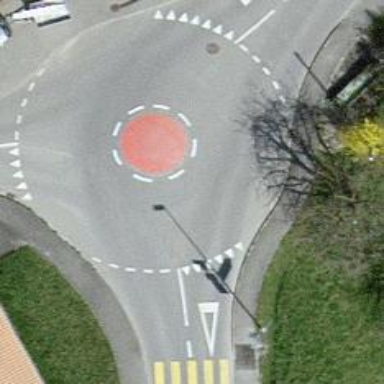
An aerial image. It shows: Mini roundabout on the road.